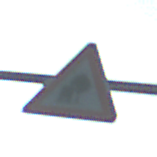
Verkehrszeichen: UnzureichendesLichtraumprofil
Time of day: MorningAfternoon
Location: Outdoor (Nature)
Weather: Clear
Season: NotSpecified
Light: Natural